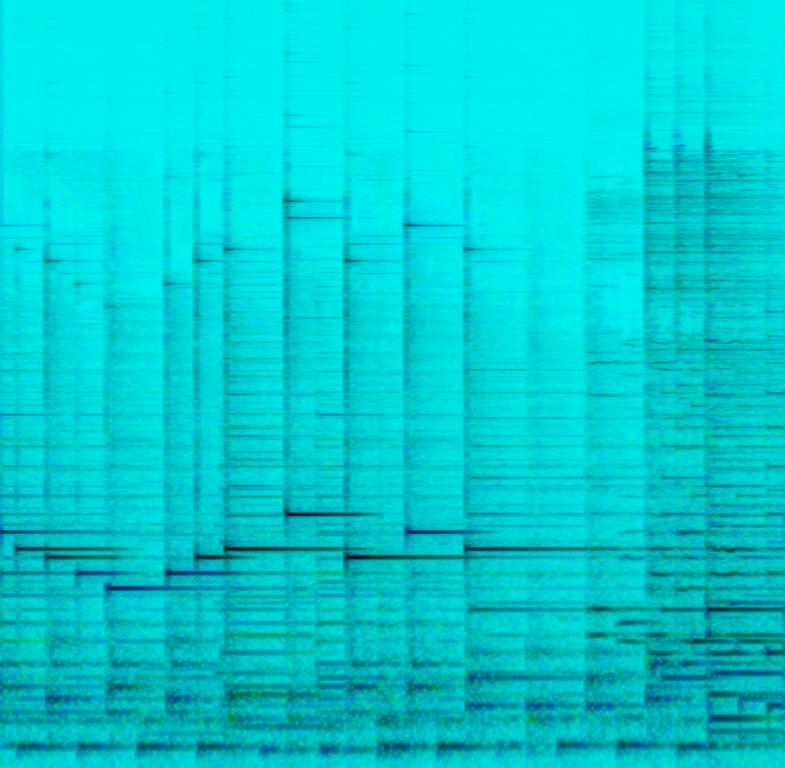
This song contains a cymbal holding the rhythm while different piano and keyboards are playing melodies. A xylophone is playing a melody in a higher pitch on top of that. A female voice choir sample comes in every year and then being part of the rhythmic composition. This song may be playing in a adventure video-game with beautiful landscapes.